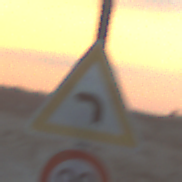
Verkehrszeichen: KurveLinks
Zusatzzeichen unten: Geschwindigkeit80
Umgebung: Outdoor, Beach
Tageszeit: SunriseSunset
Wetter: PartlyCloudy
Licht: Natural
Jahreszeit: NotSpecified
Kontrast: MediumContrast